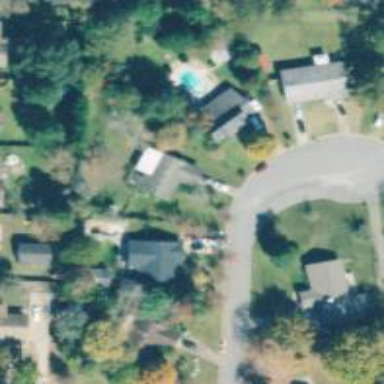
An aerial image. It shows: Residential road.